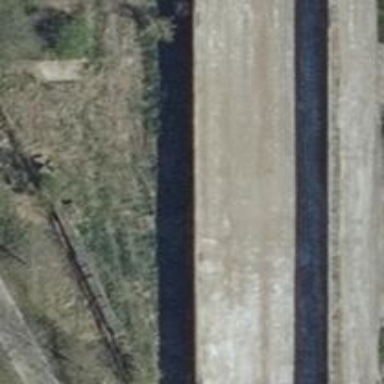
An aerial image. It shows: Bunker silo.